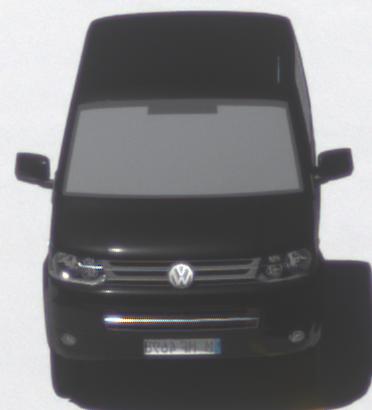
Make: VW Commercial Vehicles (Nutzfahrzeuge)
Model: T5 Multivan 2.0
Detailed model: T5 Multivan
Model produced from: 2009/09
Model produced until: 2013/06
Doors: 4
Color: black
Road condition: dry road
Daytime: midday
Contrast: high contrast